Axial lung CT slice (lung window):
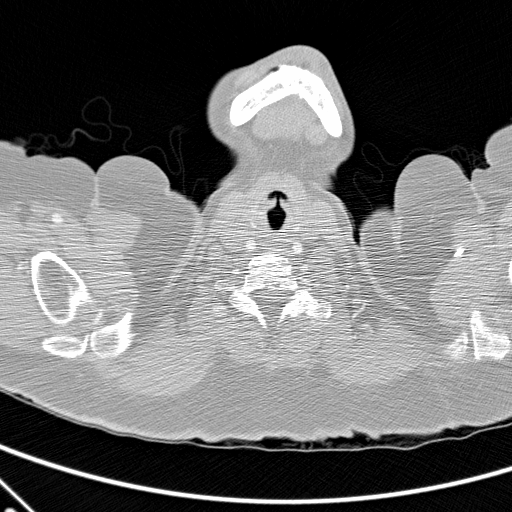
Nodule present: no